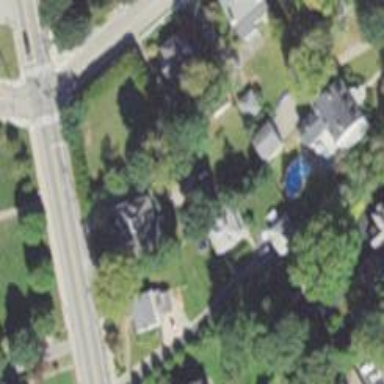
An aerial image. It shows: Residential driveway.